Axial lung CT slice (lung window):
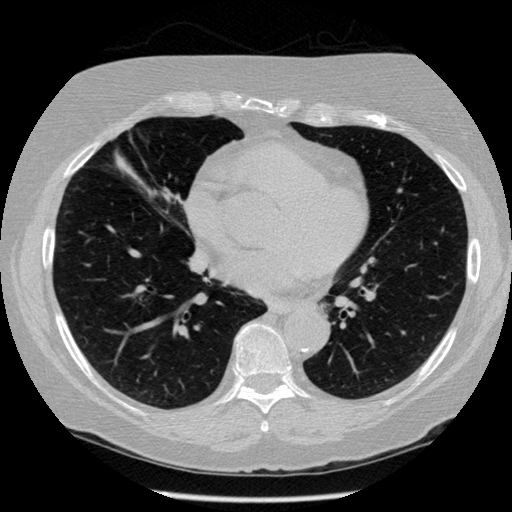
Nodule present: no